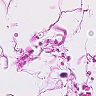
Metastatic tissue present: no